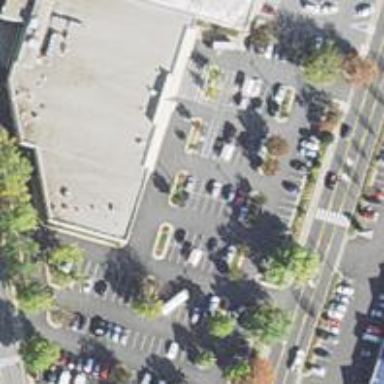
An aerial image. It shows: Building that houses supermarket.